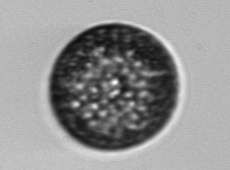
Label: Coscinodiscus